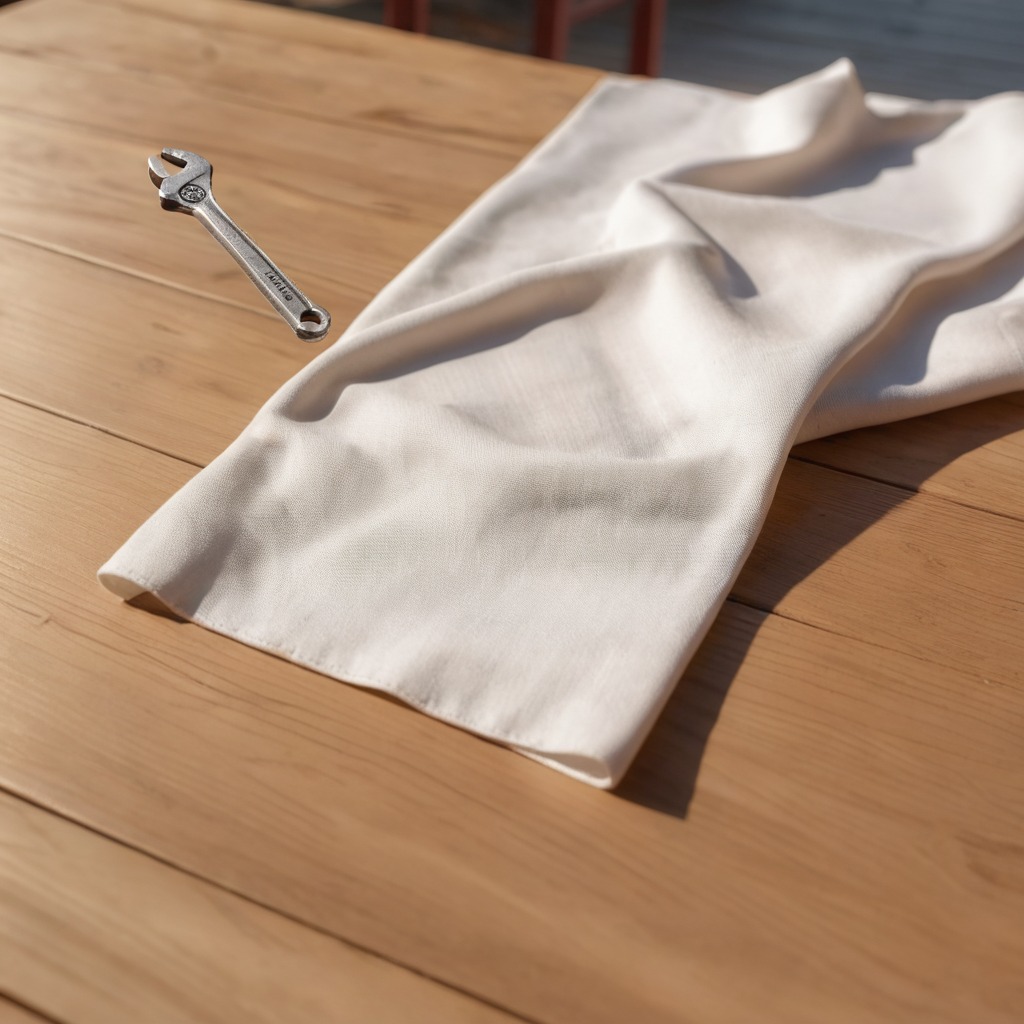
A wrench lies on the wooden table in the outdoor workshop during daytime bright natural light soft shadows worn but beneath the cloth.